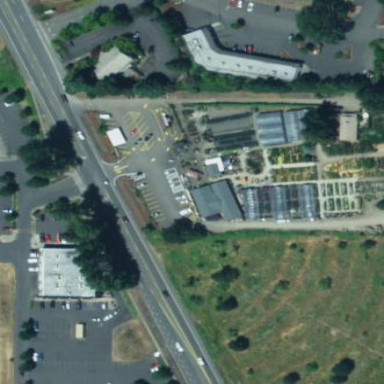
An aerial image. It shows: Plant nursery area.